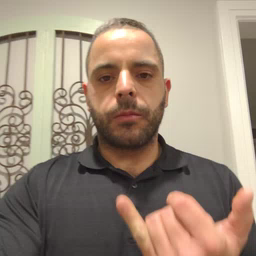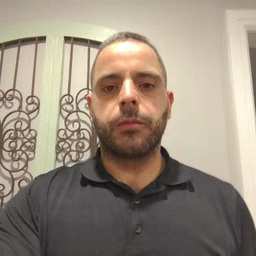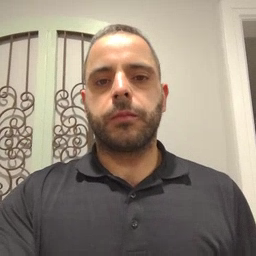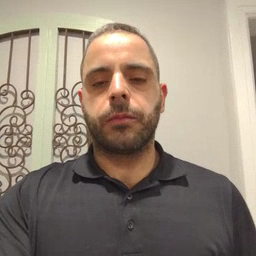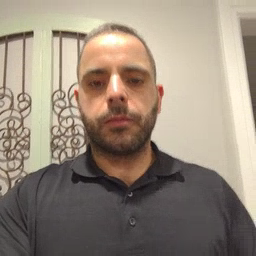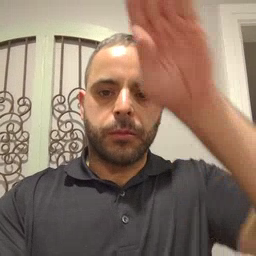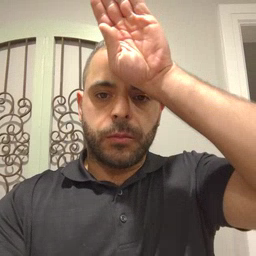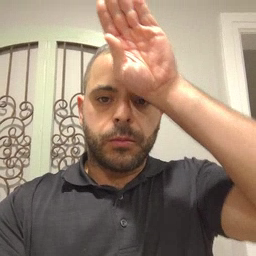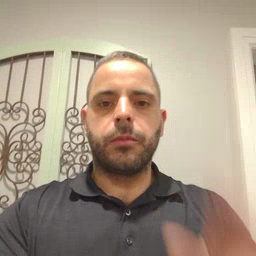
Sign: fireman